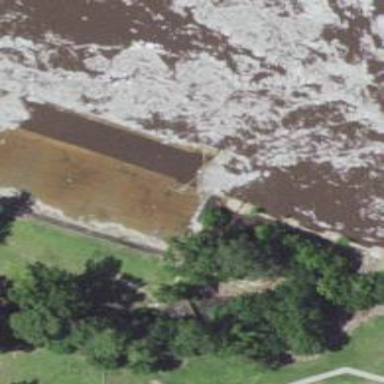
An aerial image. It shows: Lock gate on waterway.